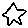
Label: star